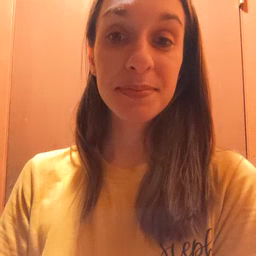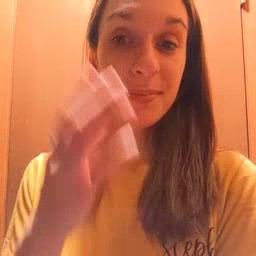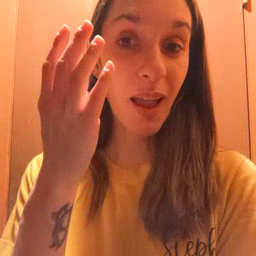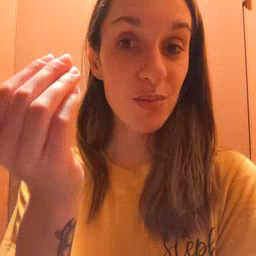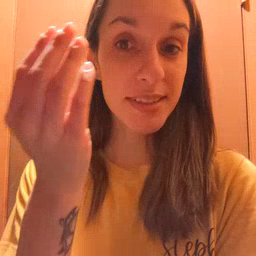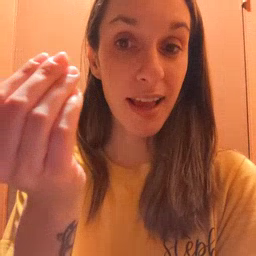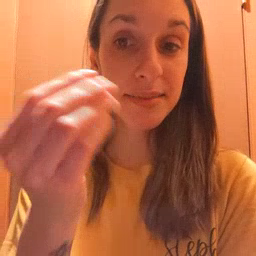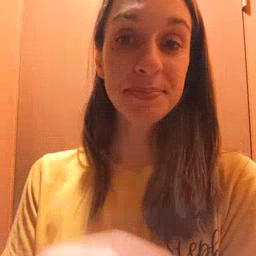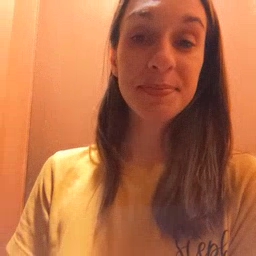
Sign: outside